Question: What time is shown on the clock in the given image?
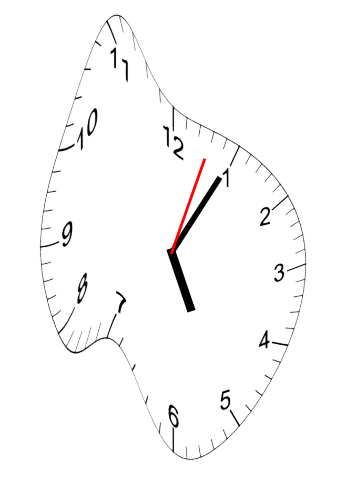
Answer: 05:05:03